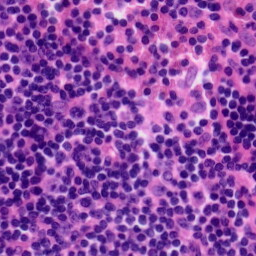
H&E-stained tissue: Tonsil